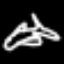
Label: airplane